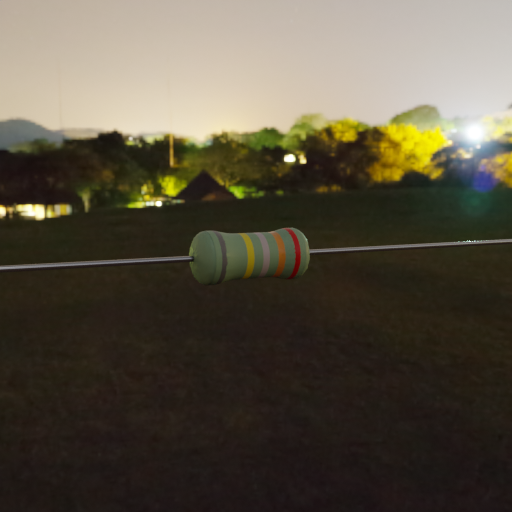
Resistor colour bands (in order): gray, yellow, silver, orange, red